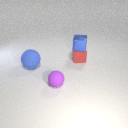
small red rubber cube below small blue metal cube